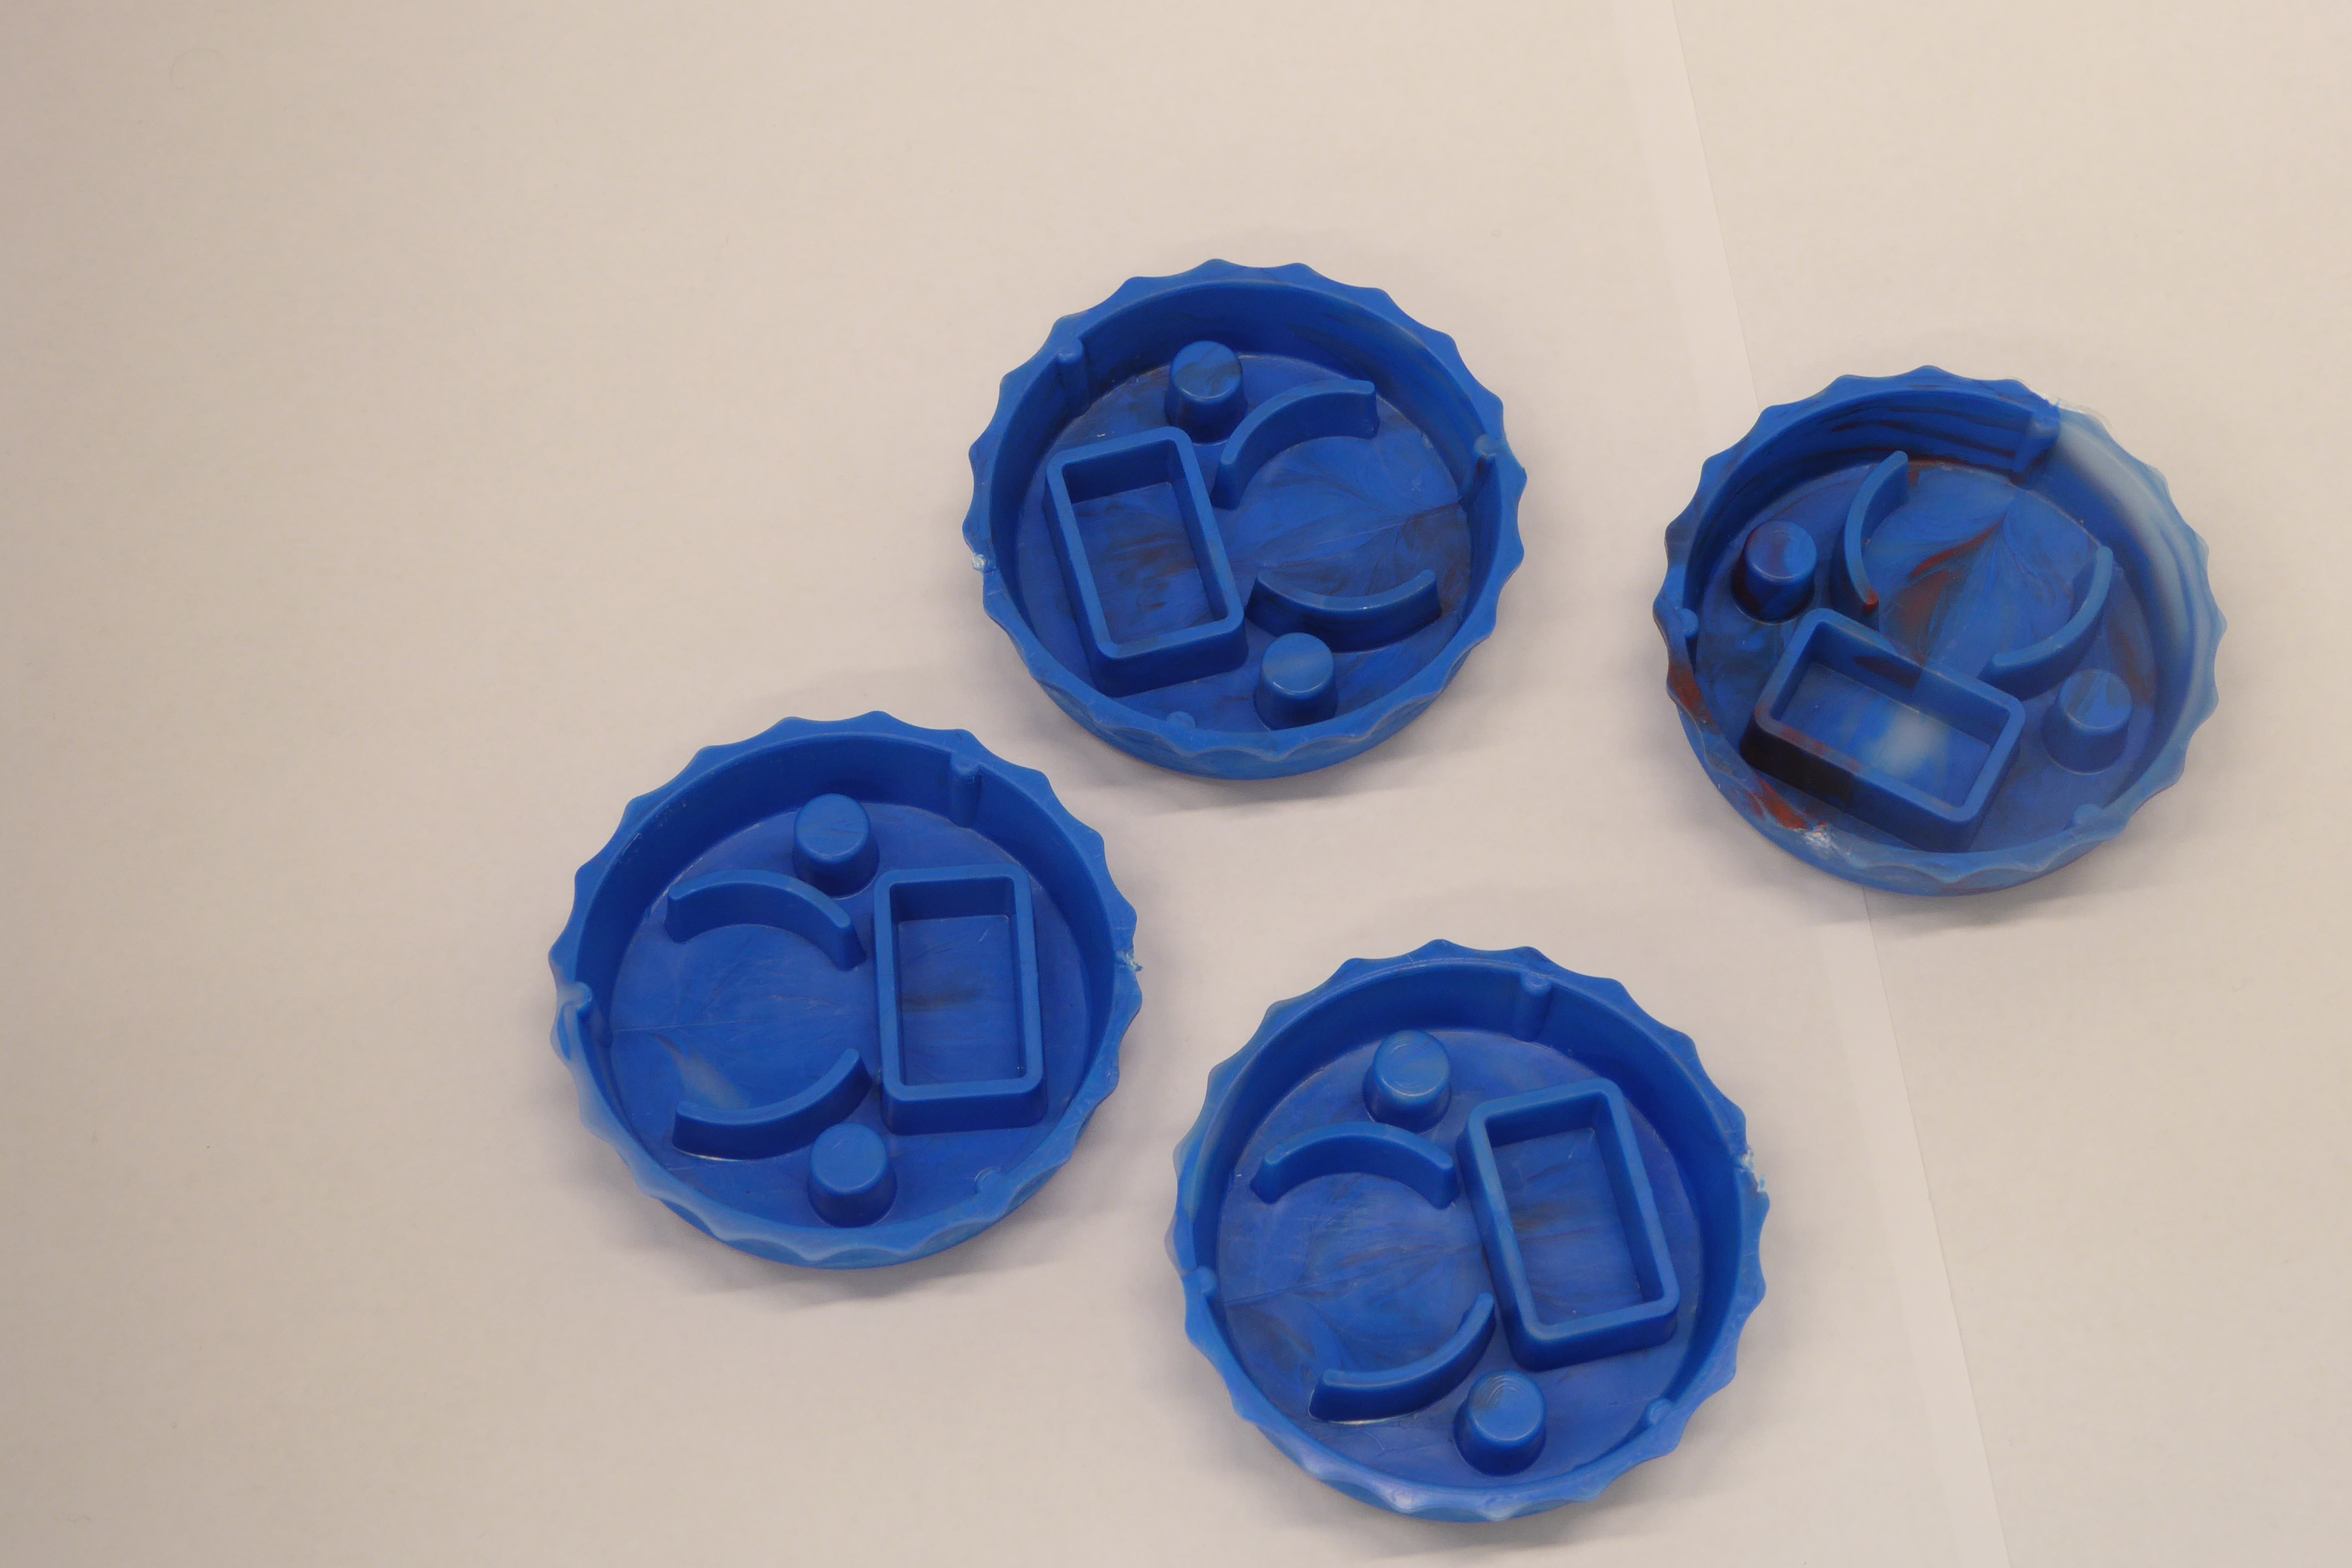
Label: Bottle Opener - Cover